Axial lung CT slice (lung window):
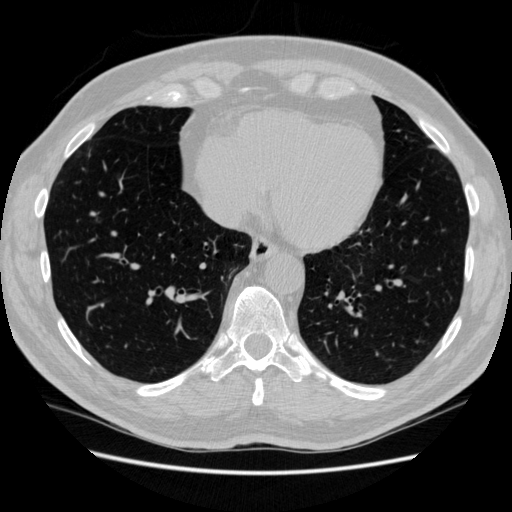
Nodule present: no